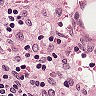
Metastatic tissue present: no